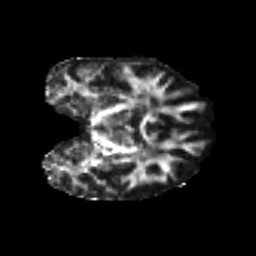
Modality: FA
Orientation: coronal
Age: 23
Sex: female
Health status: healthy
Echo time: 0.074 s